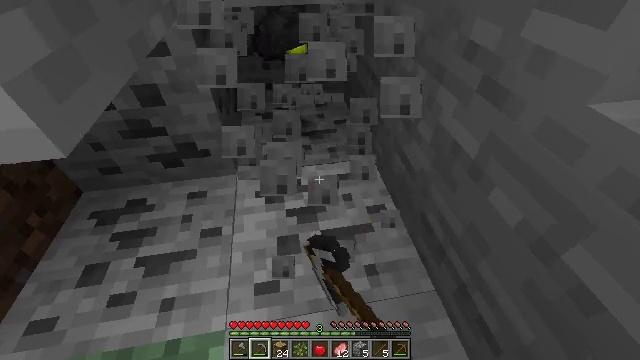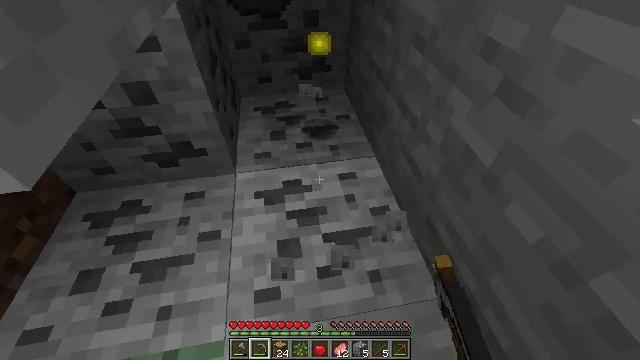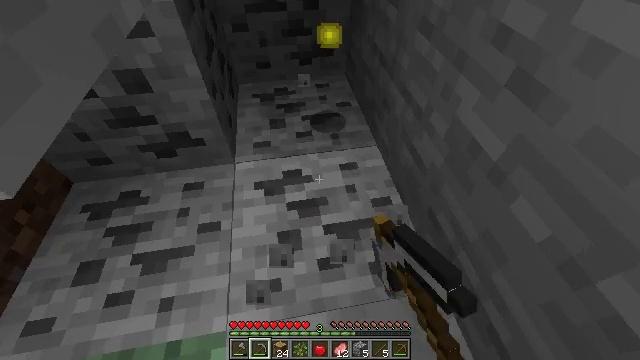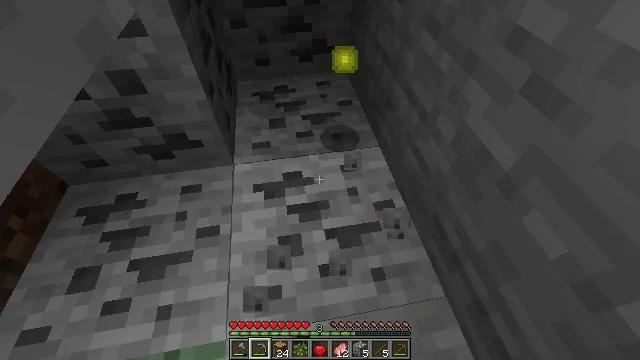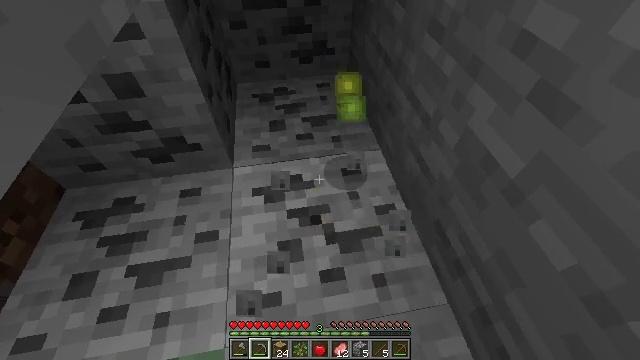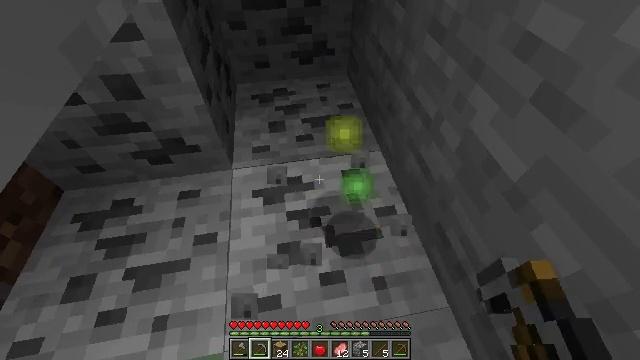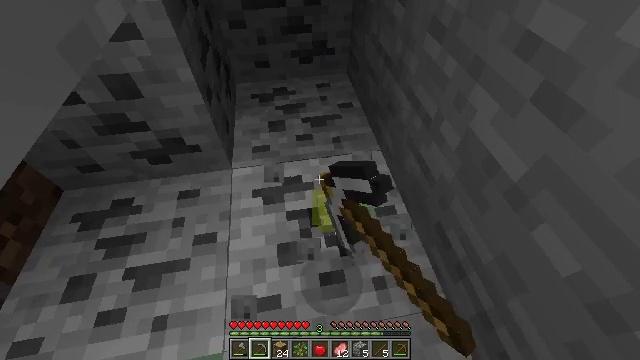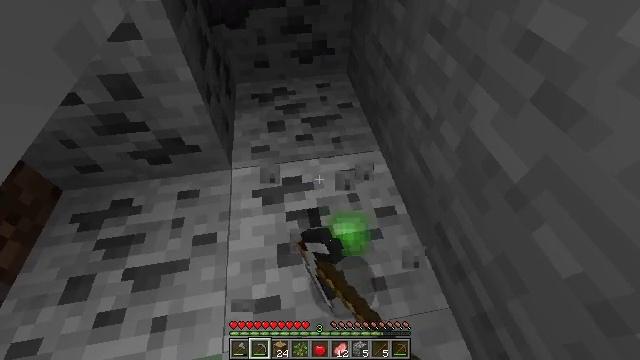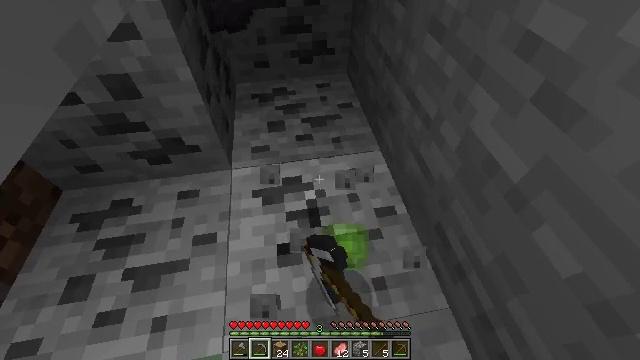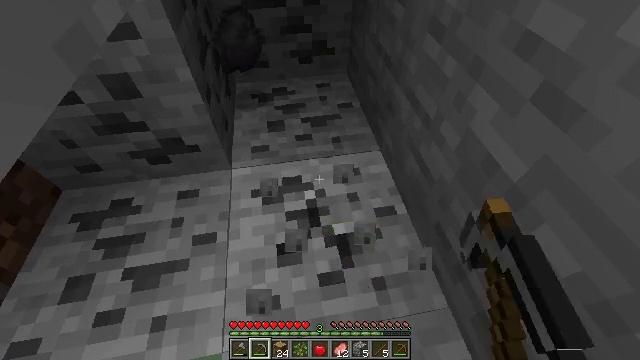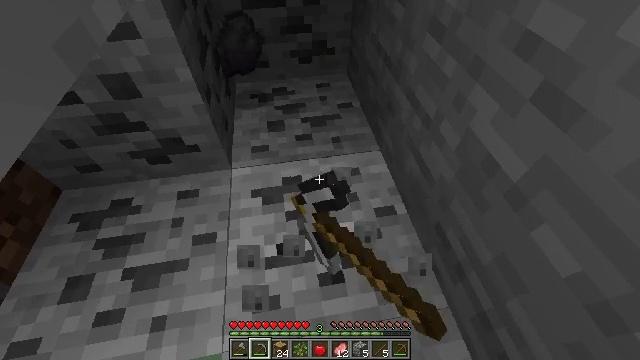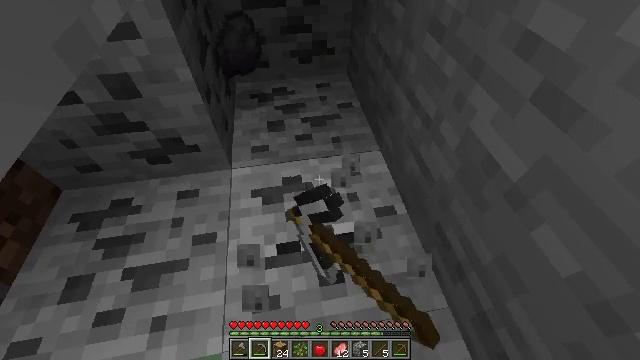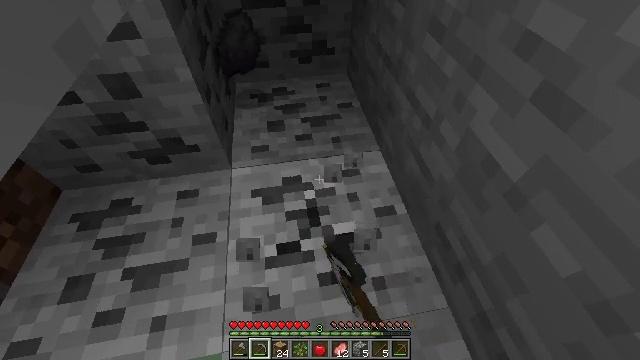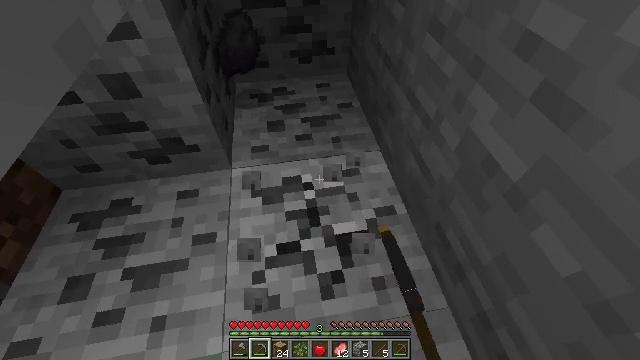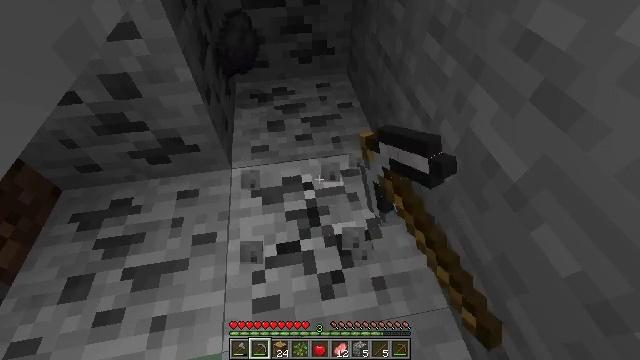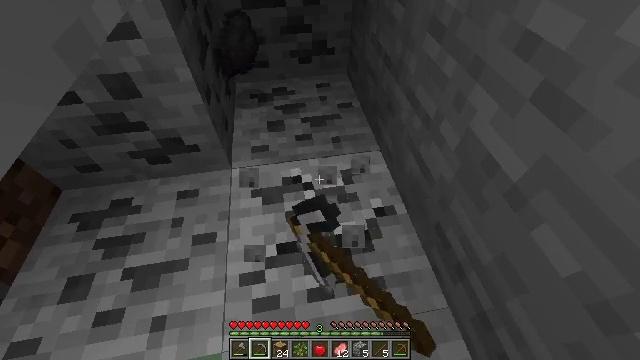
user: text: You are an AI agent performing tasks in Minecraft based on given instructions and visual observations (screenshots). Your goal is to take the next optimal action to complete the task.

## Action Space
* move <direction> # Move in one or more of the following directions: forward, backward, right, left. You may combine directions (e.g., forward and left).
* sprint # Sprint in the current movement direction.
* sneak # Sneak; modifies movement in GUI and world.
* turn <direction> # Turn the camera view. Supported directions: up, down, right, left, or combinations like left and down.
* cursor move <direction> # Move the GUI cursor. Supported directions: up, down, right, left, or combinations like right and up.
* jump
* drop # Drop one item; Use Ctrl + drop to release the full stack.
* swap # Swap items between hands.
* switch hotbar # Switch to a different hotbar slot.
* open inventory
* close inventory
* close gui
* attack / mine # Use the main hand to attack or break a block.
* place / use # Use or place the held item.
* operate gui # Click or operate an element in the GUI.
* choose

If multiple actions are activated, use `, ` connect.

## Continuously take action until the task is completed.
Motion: motion action
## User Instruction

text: Gather coal ore with a pickaxe.
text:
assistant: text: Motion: move forward, sneak, turn down, attack / mine
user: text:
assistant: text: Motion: move forward, sneak, turn down, attack / mine
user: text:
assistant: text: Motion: sneak, turn down, attack / mine
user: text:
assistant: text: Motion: sneak, attack / mine
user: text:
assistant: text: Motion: sneak, attack / mine
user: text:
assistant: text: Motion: sneak, attack / mine
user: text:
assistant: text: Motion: sneak, attack / mine
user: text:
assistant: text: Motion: sneak, attack / mine
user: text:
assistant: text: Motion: sneak, attack / mine
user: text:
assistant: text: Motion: sneak, attack / mine
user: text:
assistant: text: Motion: sneak, attack / mine
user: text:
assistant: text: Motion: sneak, attack / mine
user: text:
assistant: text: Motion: sneak, attack / mine
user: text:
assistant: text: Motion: sneak, attack / mine
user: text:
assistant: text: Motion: sneak, attack / mine
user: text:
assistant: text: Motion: sneak, attack / mine
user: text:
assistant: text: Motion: sneak, attack / mine
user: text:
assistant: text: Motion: sneak, attack / mine
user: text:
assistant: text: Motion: sneak, attack / mine
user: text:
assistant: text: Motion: sneak, attack / mine
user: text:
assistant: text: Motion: sneak, attack / mine
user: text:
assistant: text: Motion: sneak, attack / mine
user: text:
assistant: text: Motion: sneak, attack / mine
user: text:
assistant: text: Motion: sneak, attack / mine
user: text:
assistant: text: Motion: move forward, sneak, attack / mine
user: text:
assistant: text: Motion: move forward, sneak, attack / mine
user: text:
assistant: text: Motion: move forward and move right, sneak, attack / mine
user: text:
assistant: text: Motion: move forward and move right, sneak, attack / mine
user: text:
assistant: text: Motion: move forward and move right, sneak, turn left and down, attack / mine
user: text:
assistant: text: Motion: move forward and move right, sneak, turn left and down, attack / mine